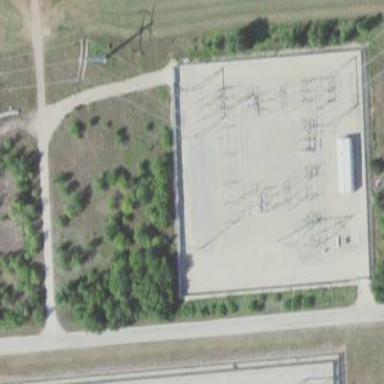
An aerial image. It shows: Fence surrounds transmission level power substation.